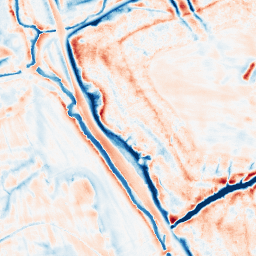
Category: edge_preserving
Decomposition family: bilateral
Decomposition parameters: d: 21
sigma_color: 100
sigma_space: 50
Upsampling method: quartic
Upsampling parameters: scale: 8
Upsampling scale: 8